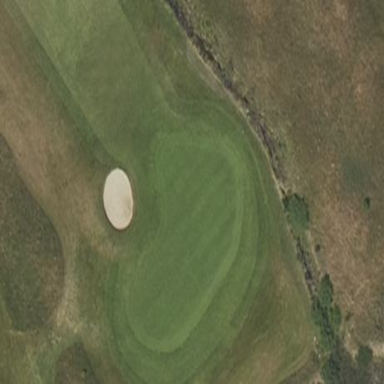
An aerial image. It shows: Golf green.